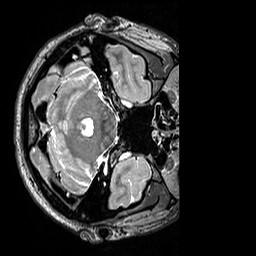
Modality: T2w
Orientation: axial
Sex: male
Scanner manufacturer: siemens
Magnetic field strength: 3 T
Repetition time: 3.2 s
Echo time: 0.409 s